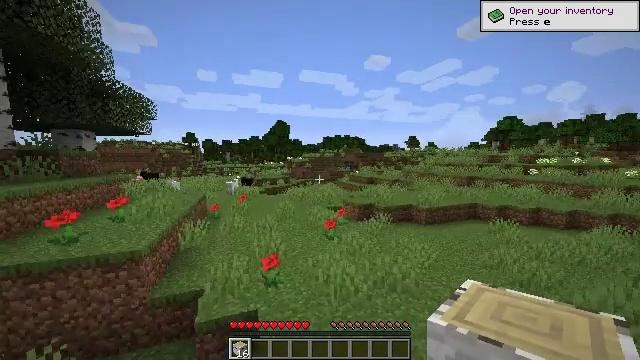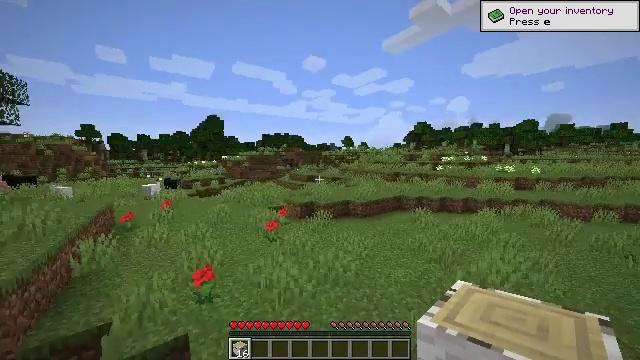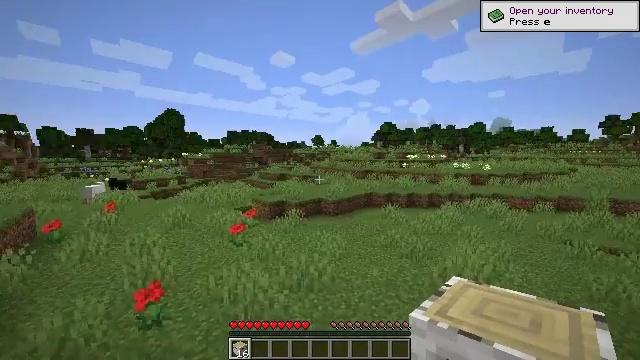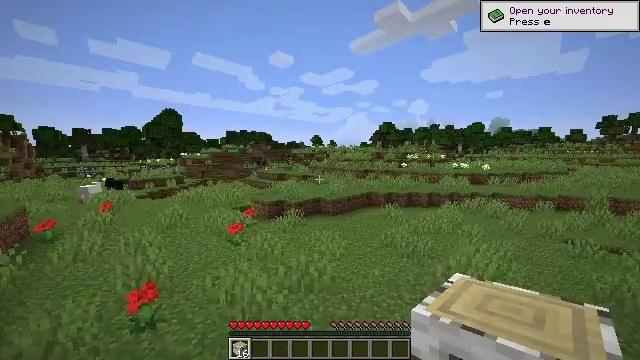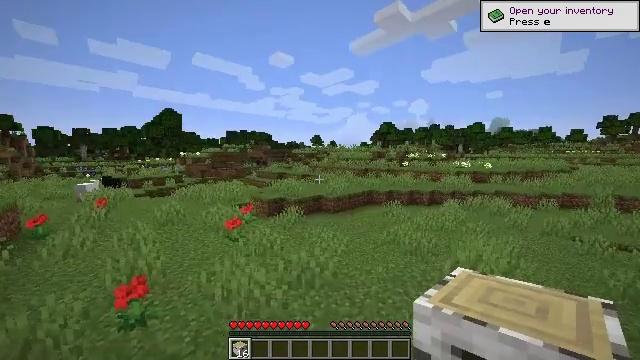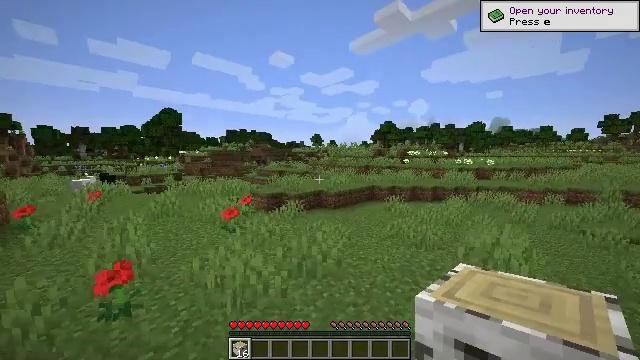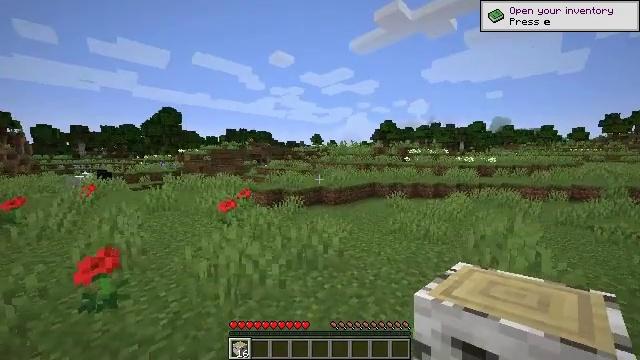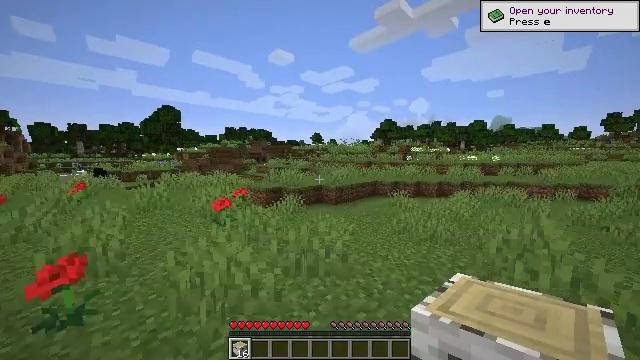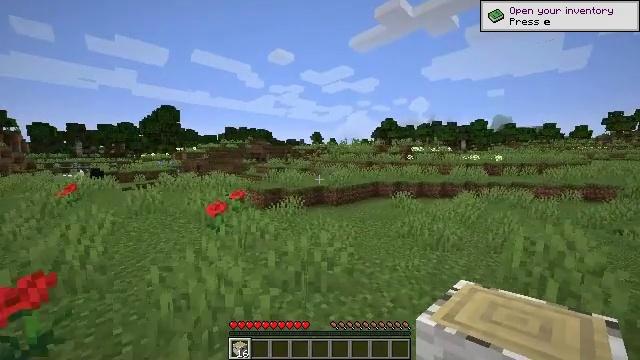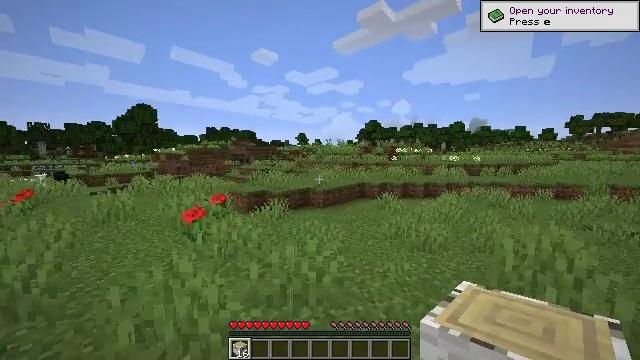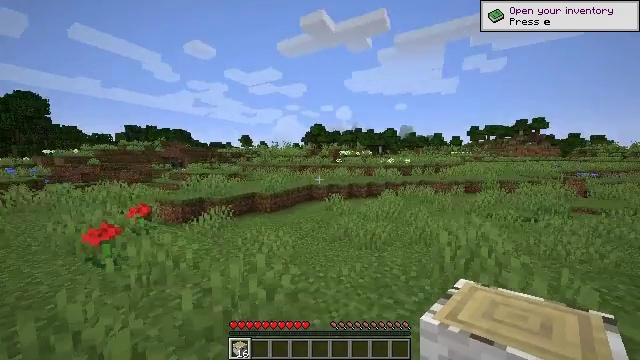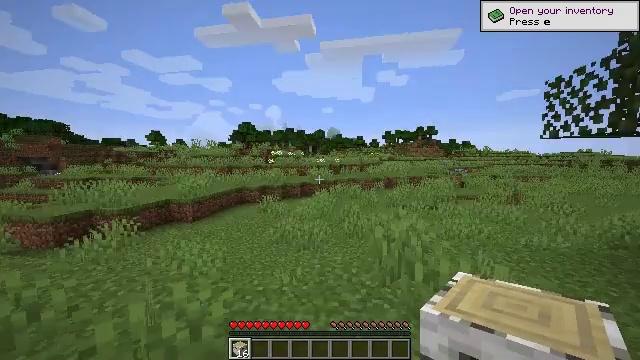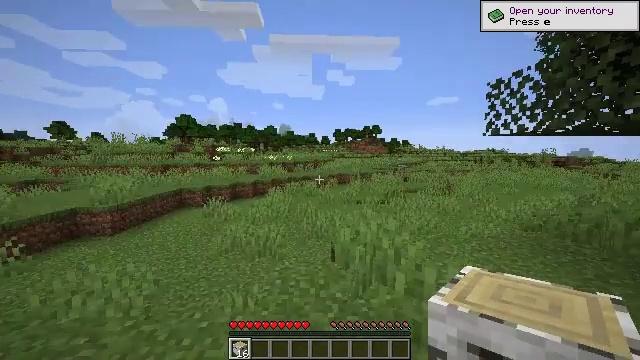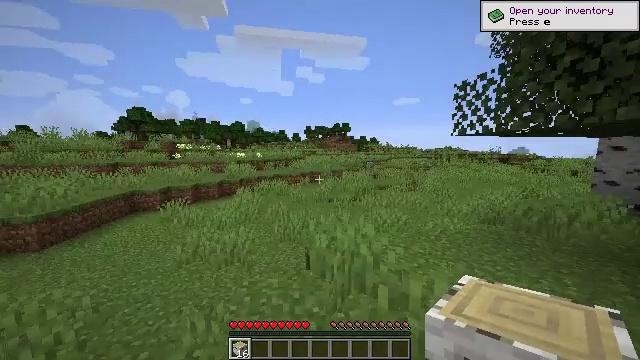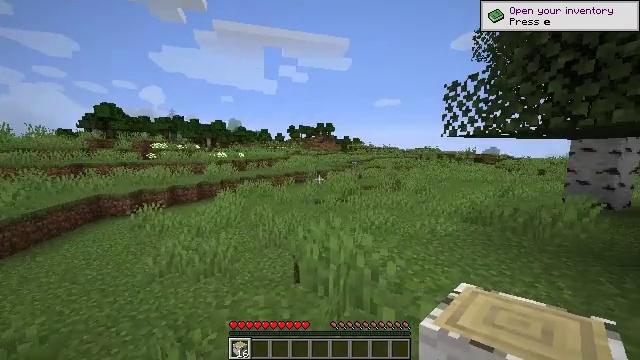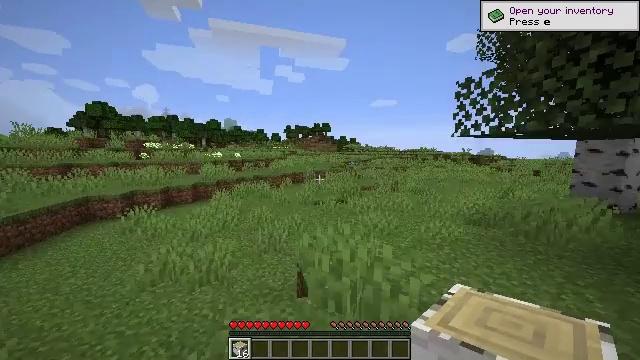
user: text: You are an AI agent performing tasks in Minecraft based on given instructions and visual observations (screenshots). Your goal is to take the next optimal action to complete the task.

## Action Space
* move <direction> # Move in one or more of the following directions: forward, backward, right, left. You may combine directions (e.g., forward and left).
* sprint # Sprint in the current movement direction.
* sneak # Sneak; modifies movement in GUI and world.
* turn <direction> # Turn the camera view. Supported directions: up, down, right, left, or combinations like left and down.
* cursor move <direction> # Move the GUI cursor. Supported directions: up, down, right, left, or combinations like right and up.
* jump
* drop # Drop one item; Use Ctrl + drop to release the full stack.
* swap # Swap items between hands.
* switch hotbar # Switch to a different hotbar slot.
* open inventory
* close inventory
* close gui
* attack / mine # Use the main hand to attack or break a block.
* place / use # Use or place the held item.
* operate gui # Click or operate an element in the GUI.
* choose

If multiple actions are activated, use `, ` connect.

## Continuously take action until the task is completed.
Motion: motion action
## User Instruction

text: Transform birch logs into birch planks.
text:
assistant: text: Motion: move forward, turn right
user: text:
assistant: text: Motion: move forward, turn right
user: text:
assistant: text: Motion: move forward
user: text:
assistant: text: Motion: move forward
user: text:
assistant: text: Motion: move forward
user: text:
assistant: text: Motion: move forward
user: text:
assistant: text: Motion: move forward
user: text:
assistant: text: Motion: move forward
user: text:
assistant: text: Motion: move forward, turn right
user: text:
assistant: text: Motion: move forward, turn right
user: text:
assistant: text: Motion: move forward, turn right
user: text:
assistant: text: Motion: move forward, turn right
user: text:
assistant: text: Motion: move forward, turn right
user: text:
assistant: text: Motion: move forward and move left, turn right
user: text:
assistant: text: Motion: move forward and move left, turn right
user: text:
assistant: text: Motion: move forward and move left
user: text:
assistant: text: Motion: move forward and move left
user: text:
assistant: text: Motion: move forward and move left
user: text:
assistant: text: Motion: move forward and move left
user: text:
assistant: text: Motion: move forward and move left
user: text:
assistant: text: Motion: move forward and move left, turn right
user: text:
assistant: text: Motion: move forward and move left, turn right
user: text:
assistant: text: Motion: move forward and move left, turn right
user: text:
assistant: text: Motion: move forward and move left, turn right
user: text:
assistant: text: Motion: move forward and move left, turn right
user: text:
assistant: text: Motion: move forward and move left, turn right
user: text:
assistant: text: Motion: move forward and move left
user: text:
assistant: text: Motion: move left
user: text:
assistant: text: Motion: move left
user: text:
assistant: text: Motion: move left